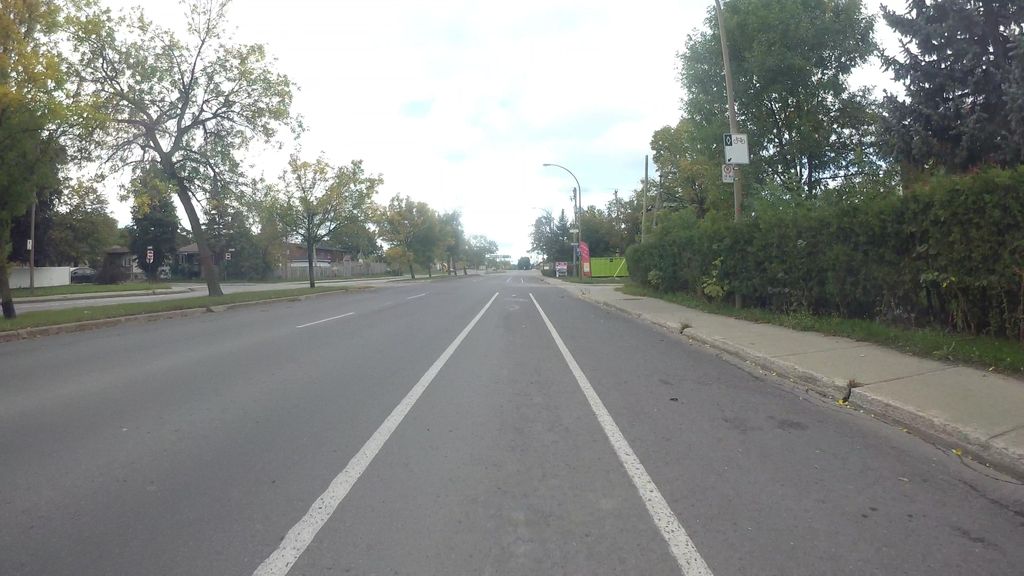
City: montreal